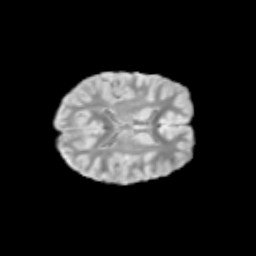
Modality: T2w
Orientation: axial
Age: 10
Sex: female
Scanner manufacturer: siemens
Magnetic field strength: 3 T
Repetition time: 3.8 s
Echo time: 0.07 s